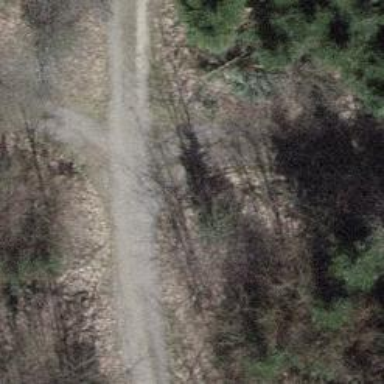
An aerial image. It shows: Gravel track with grade2 quality.